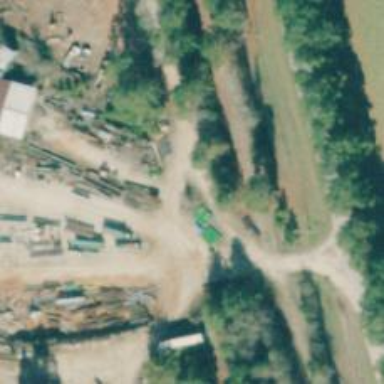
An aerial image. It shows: Abandoned railway spur for lumber freight services.